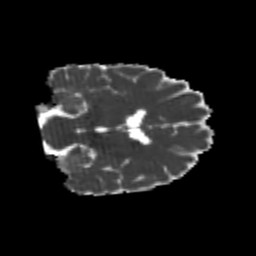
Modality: MD
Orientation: coronal
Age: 21
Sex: female
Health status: healthy
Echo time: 0.074 s